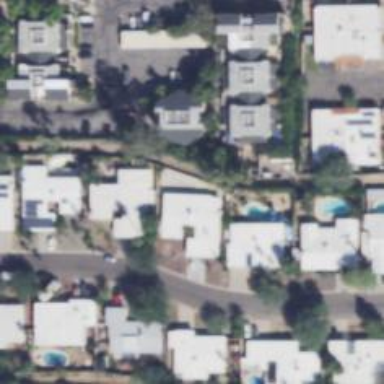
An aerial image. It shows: Alleyway designated as service road.